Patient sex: M
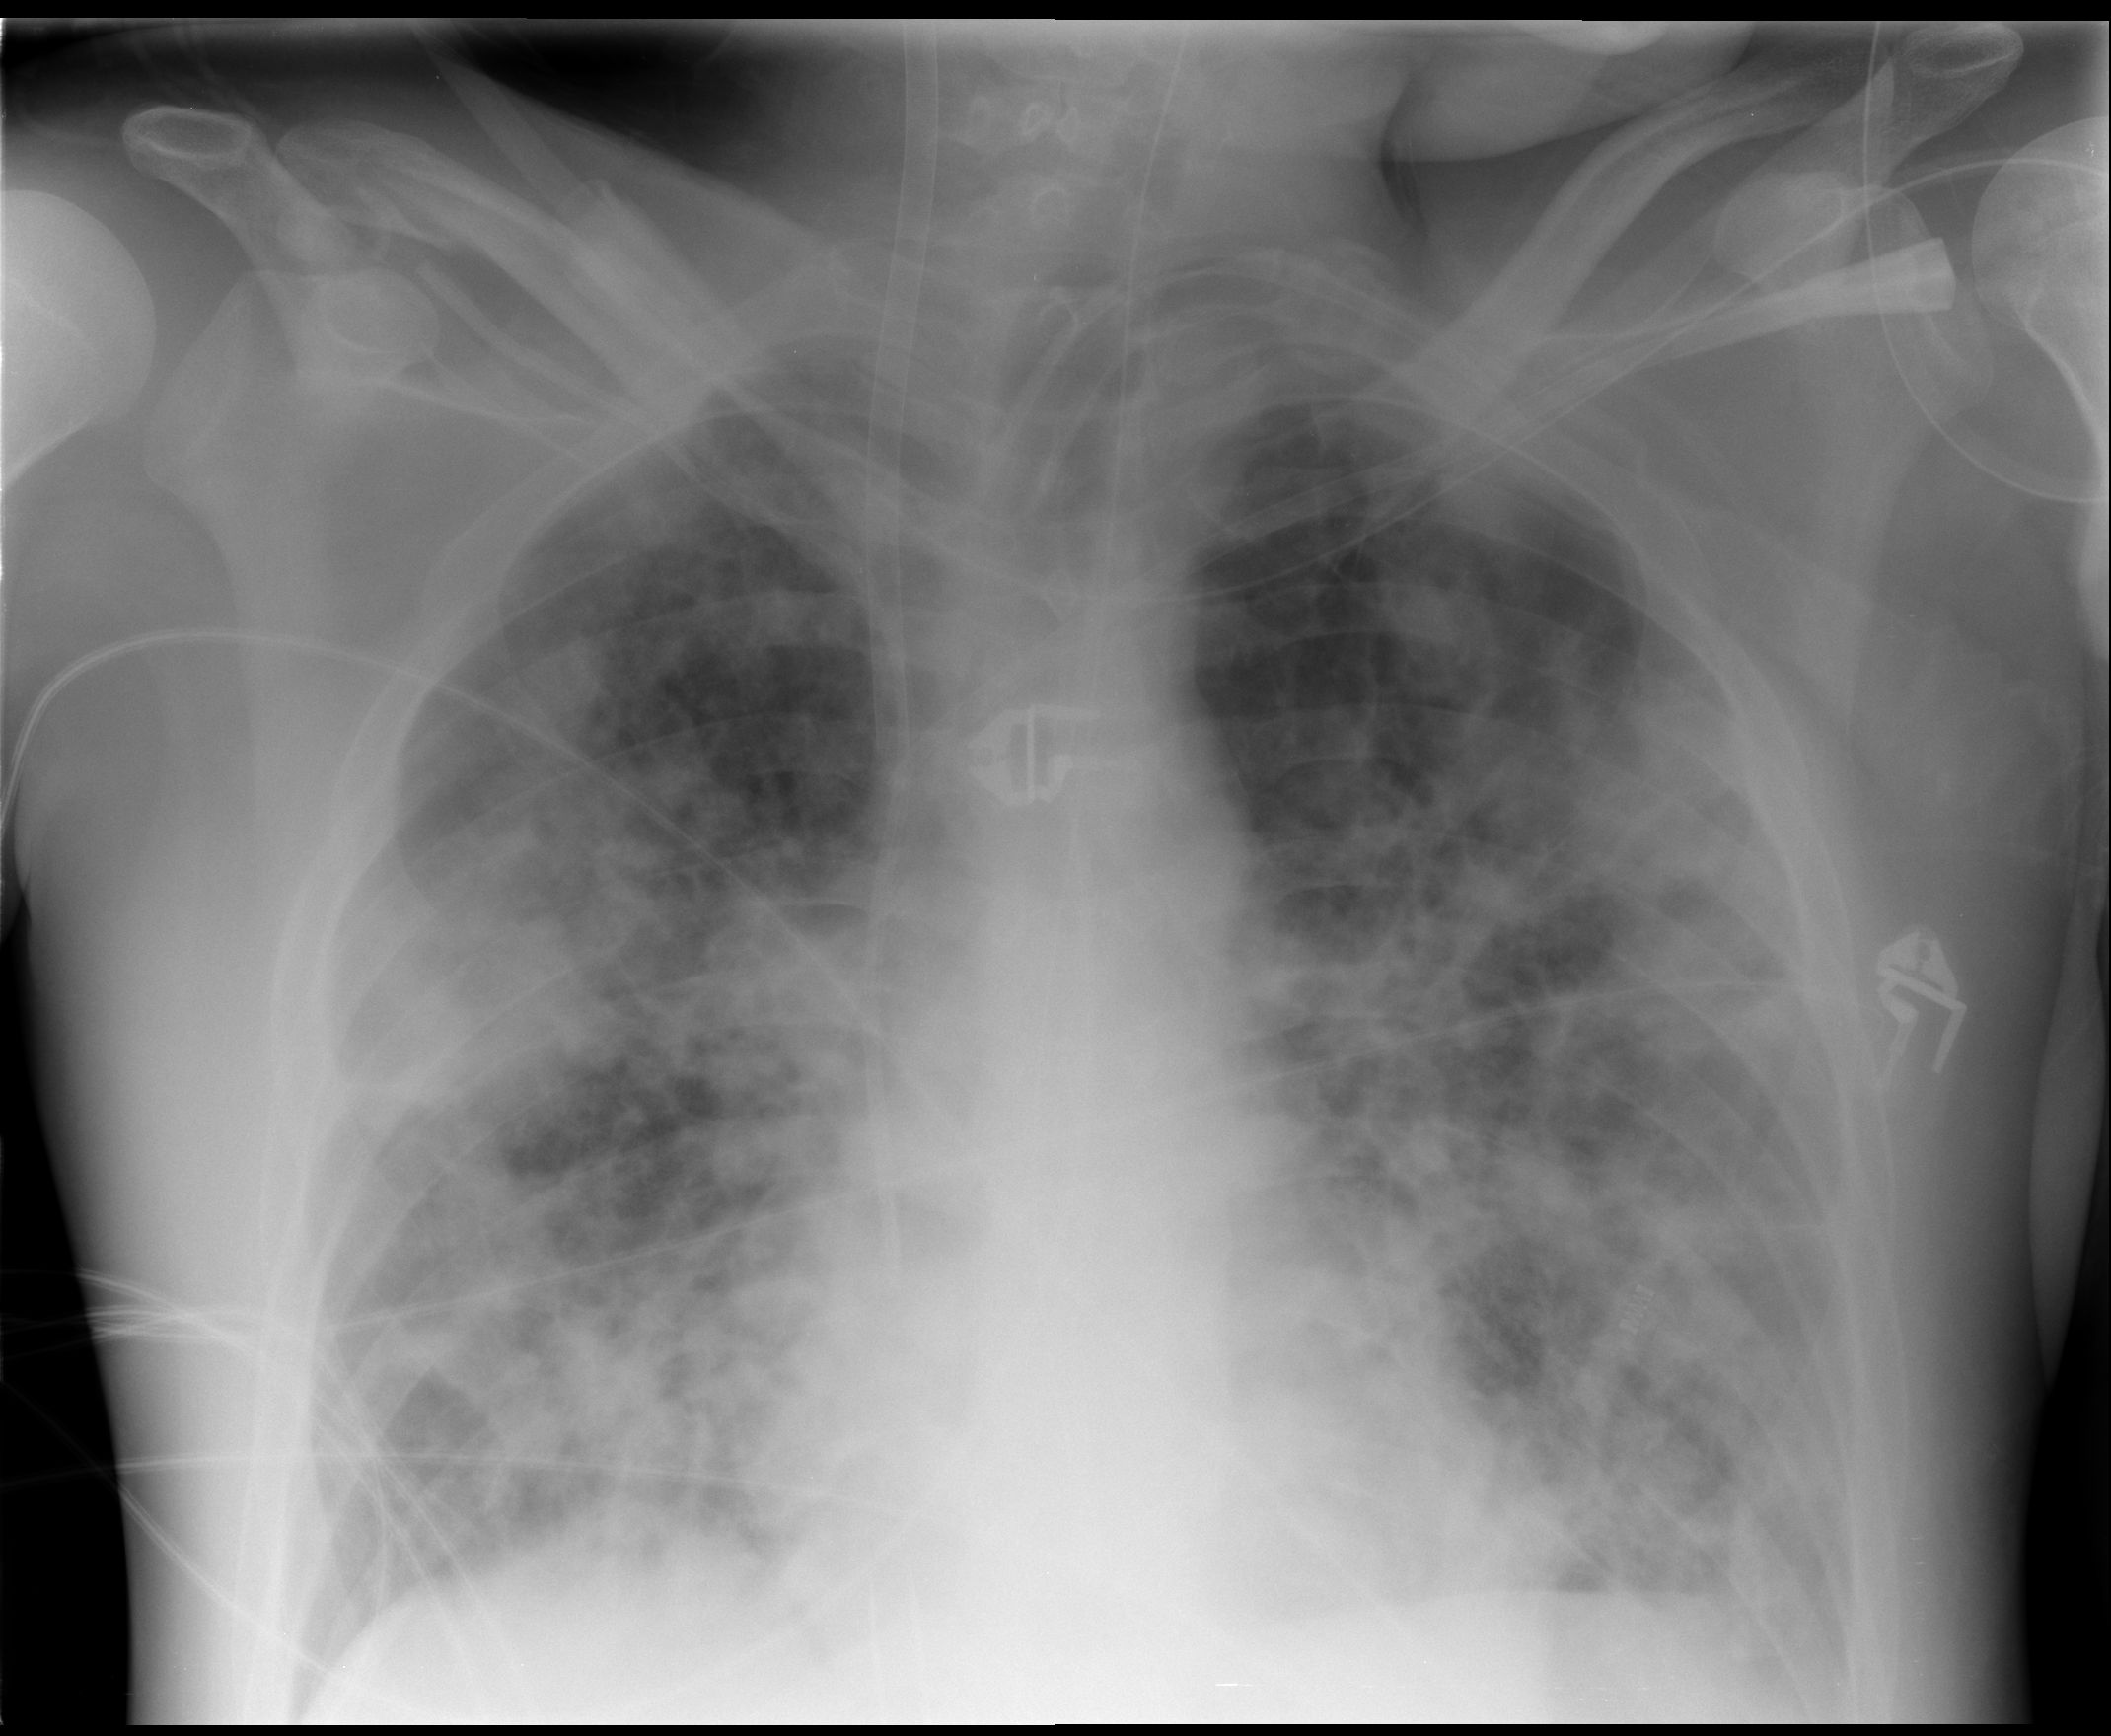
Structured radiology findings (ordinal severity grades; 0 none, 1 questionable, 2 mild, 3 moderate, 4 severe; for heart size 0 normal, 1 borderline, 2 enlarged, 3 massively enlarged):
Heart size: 0
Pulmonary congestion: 1
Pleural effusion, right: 0
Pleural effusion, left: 0
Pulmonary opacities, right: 4
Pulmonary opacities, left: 3
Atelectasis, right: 3
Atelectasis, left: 3